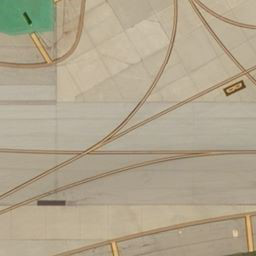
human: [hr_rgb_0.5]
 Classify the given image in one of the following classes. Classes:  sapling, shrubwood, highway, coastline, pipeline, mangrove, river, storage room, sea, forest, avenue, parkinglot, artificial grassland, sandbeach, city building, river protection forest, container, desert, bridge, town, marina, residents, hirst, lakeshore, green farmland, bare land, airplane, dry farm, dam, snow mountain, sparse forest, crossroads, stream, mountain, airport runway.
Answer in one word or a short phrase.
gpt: airport runway